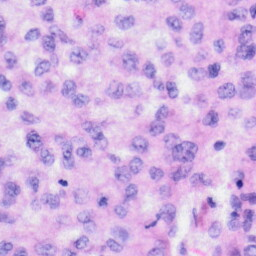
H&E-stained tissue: Liver